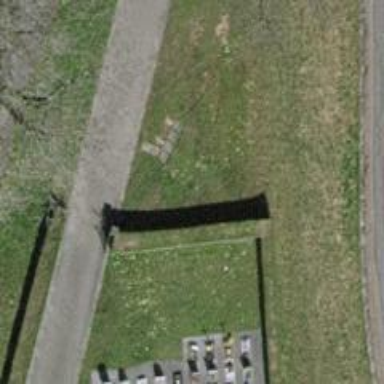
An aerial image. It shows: Gate.